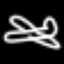
Label: airplane